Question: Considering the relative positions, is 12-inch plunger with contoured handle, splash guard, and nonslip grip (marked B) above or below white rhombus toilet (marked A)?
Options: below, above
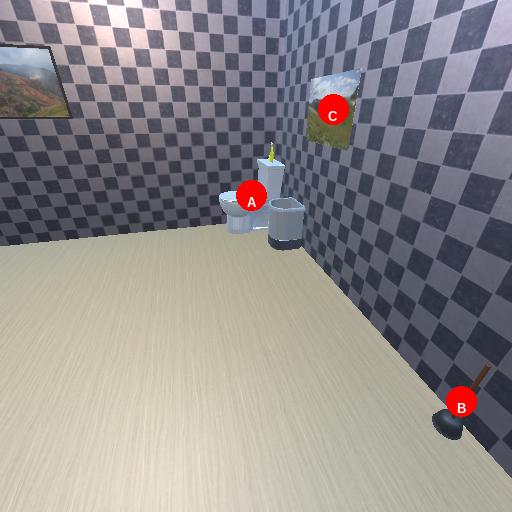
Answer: below